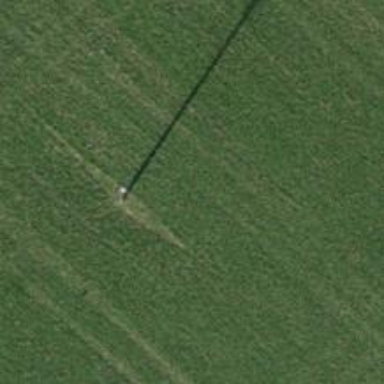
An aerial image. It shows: Power pole.